Field crop: maize
Growth stage: 1
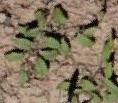
Species: convolvulus